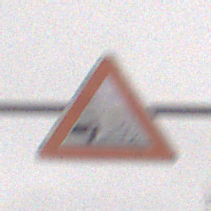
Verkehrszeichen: SplittSchotter
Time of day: Midday
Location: Outdoor (Nature)
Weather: Overcast
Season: Winter
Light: Natural